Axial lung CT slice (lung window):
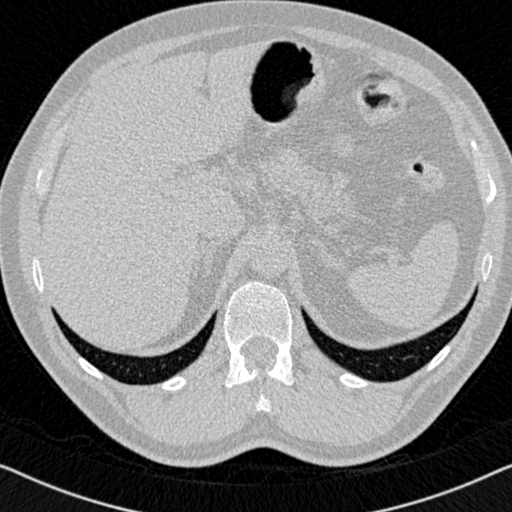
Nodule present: no